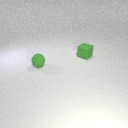
small green rubber sphere in front of small green rubber cube